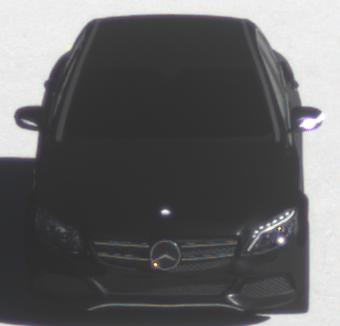
Make: Mercedes-Benz
Model: C 160
Detailed model: C-Class (205) Limousine
Model produced from: 2015/04
Model produced until: 2018/04
Doors: 4
Color: black
Road condition: dry road
Daytime: morning or afternoon
Contrast: high contrast